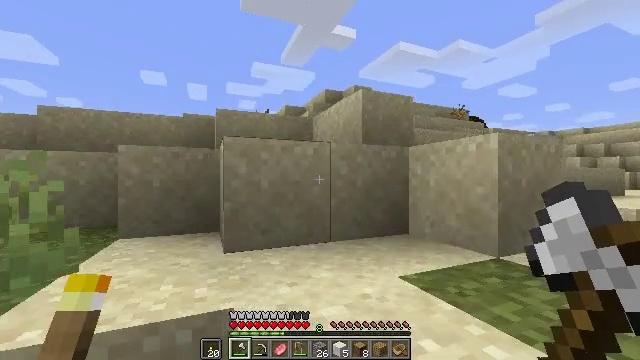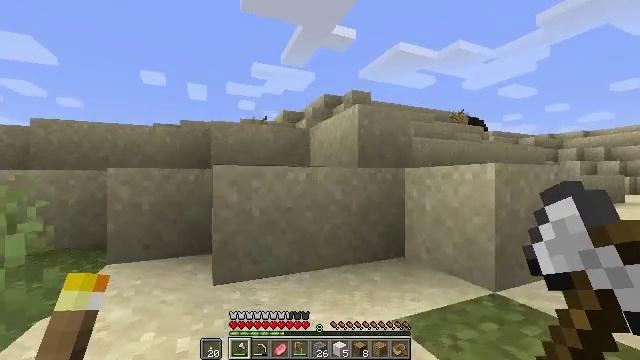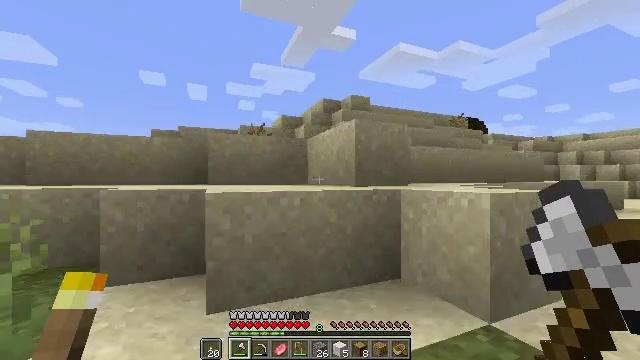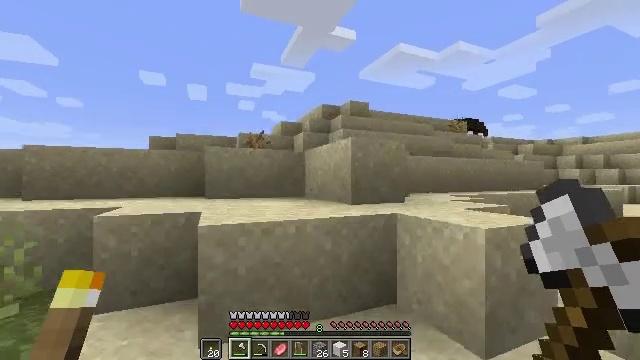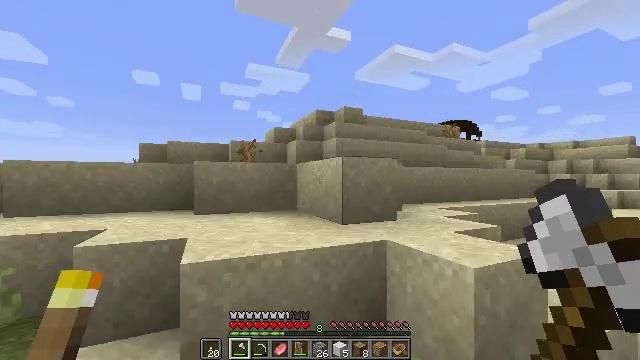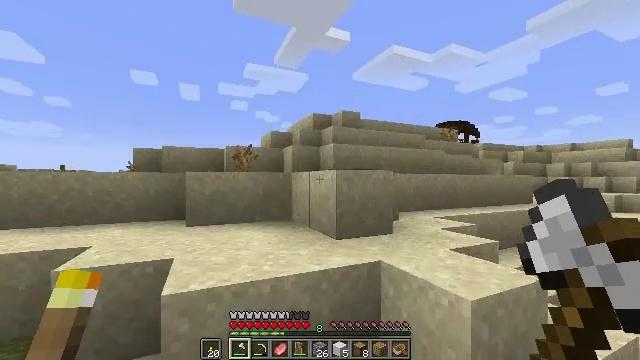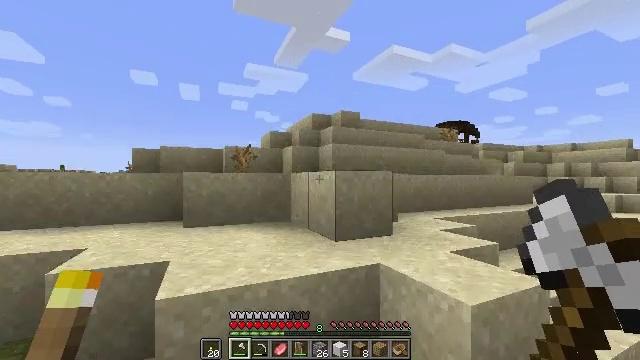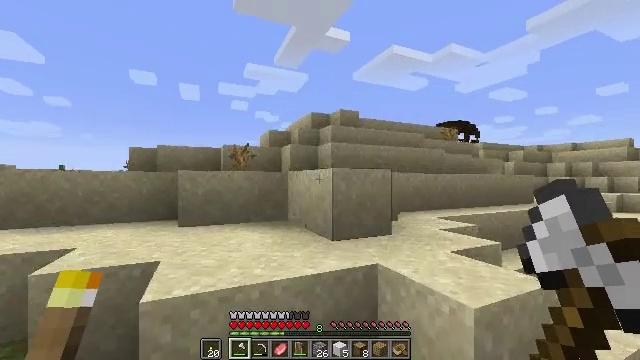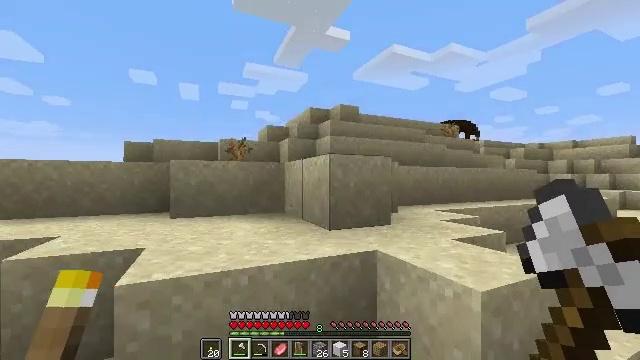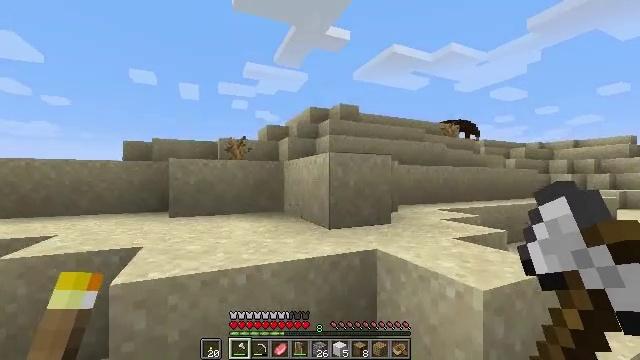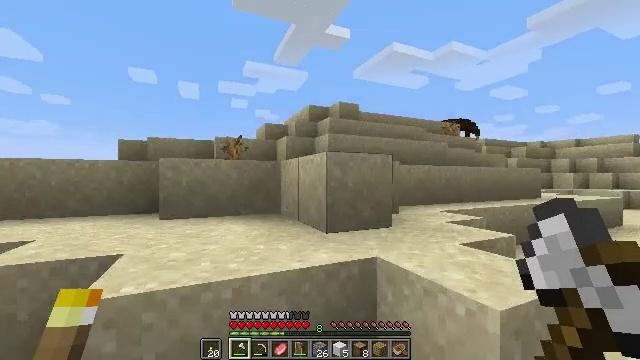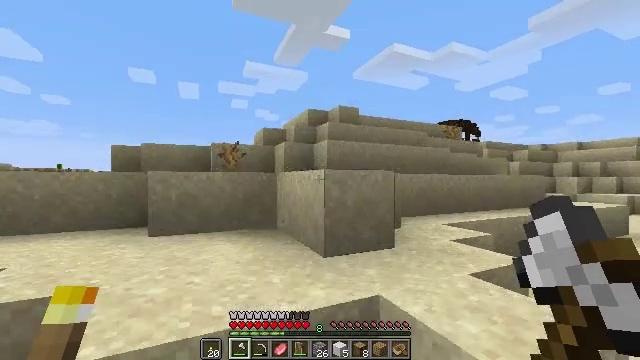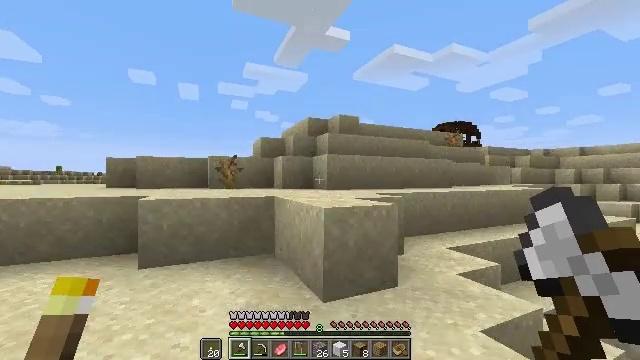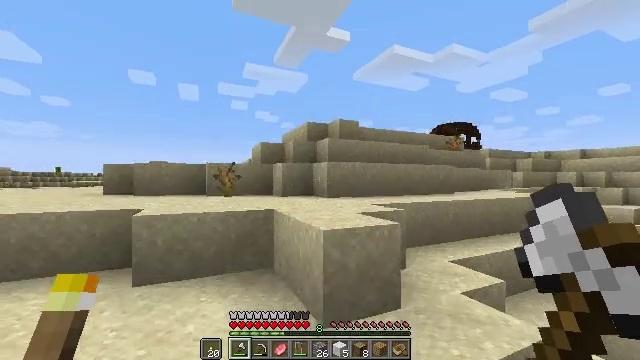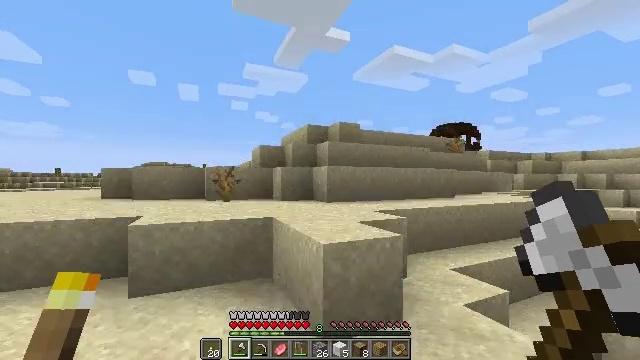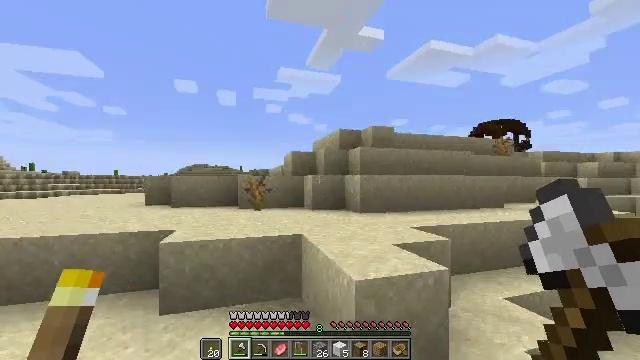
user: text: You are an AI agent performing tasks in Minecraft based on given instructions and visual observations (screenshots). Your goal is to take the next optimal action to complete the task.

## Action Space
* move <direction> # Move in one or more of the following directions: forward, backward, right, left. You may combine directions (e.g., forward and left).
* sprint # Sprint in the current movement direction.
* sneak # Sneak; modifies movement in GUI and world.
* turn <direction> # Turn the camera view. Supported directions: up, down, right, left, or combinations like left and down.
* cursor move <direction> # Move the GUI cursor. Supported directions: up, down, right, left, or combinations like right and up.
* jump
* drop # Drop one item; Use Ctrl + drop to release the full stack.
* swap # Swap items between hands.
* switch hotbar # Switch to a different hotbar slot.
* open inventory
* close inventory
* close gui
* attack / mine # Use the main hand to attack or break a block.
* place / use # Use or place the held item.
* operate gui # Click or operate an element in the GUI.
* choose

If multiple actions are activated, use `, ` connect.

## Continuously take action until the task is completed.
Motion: motion action
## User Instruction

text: Left click to mine the dead bush.
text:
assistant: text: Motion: move forward, jump
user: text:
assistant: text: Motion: move forward, jump
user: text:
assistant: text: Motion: move forward, jump
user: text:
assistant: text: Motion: move forward, turn right, jump
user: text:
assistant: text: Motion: move forward, jump
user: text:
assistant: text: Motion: move forward, jump
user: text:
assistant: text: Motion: move forward, jump
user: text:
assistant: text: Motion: move forward, jump
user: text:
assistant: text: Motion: move forward, jump
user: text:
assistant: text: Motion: move forward, jump
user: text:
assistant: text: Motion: move forward, jump
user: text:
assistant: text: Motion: move forward, jump
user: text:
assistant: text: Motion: move forward, jump
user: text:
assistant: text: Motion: move forward, jump
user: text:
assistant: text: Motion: move forward, turn left, jump
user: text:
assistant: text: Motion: move forward, turn left, jump
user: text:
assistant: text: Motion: move forward, turn left, jump
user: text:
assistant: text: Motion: move forward, jump
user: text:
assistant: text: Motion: move forward, jump
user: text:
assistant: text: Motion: move forward, jump
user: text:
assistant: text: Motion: move forward, jump
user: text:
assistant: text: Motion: move forward, jump
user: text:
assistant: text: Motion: move forward, jump
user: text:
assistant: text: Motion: move forward, jump
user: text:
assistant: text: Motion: move forward, jump
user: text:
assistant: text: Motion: move forward, jump
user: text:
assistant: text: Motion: move forward, jump
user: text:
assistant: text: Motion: move forward, jump
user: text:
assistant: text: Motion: move forward, turn right and down, jump
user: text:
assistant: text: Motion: move forward, turn right and down, jump